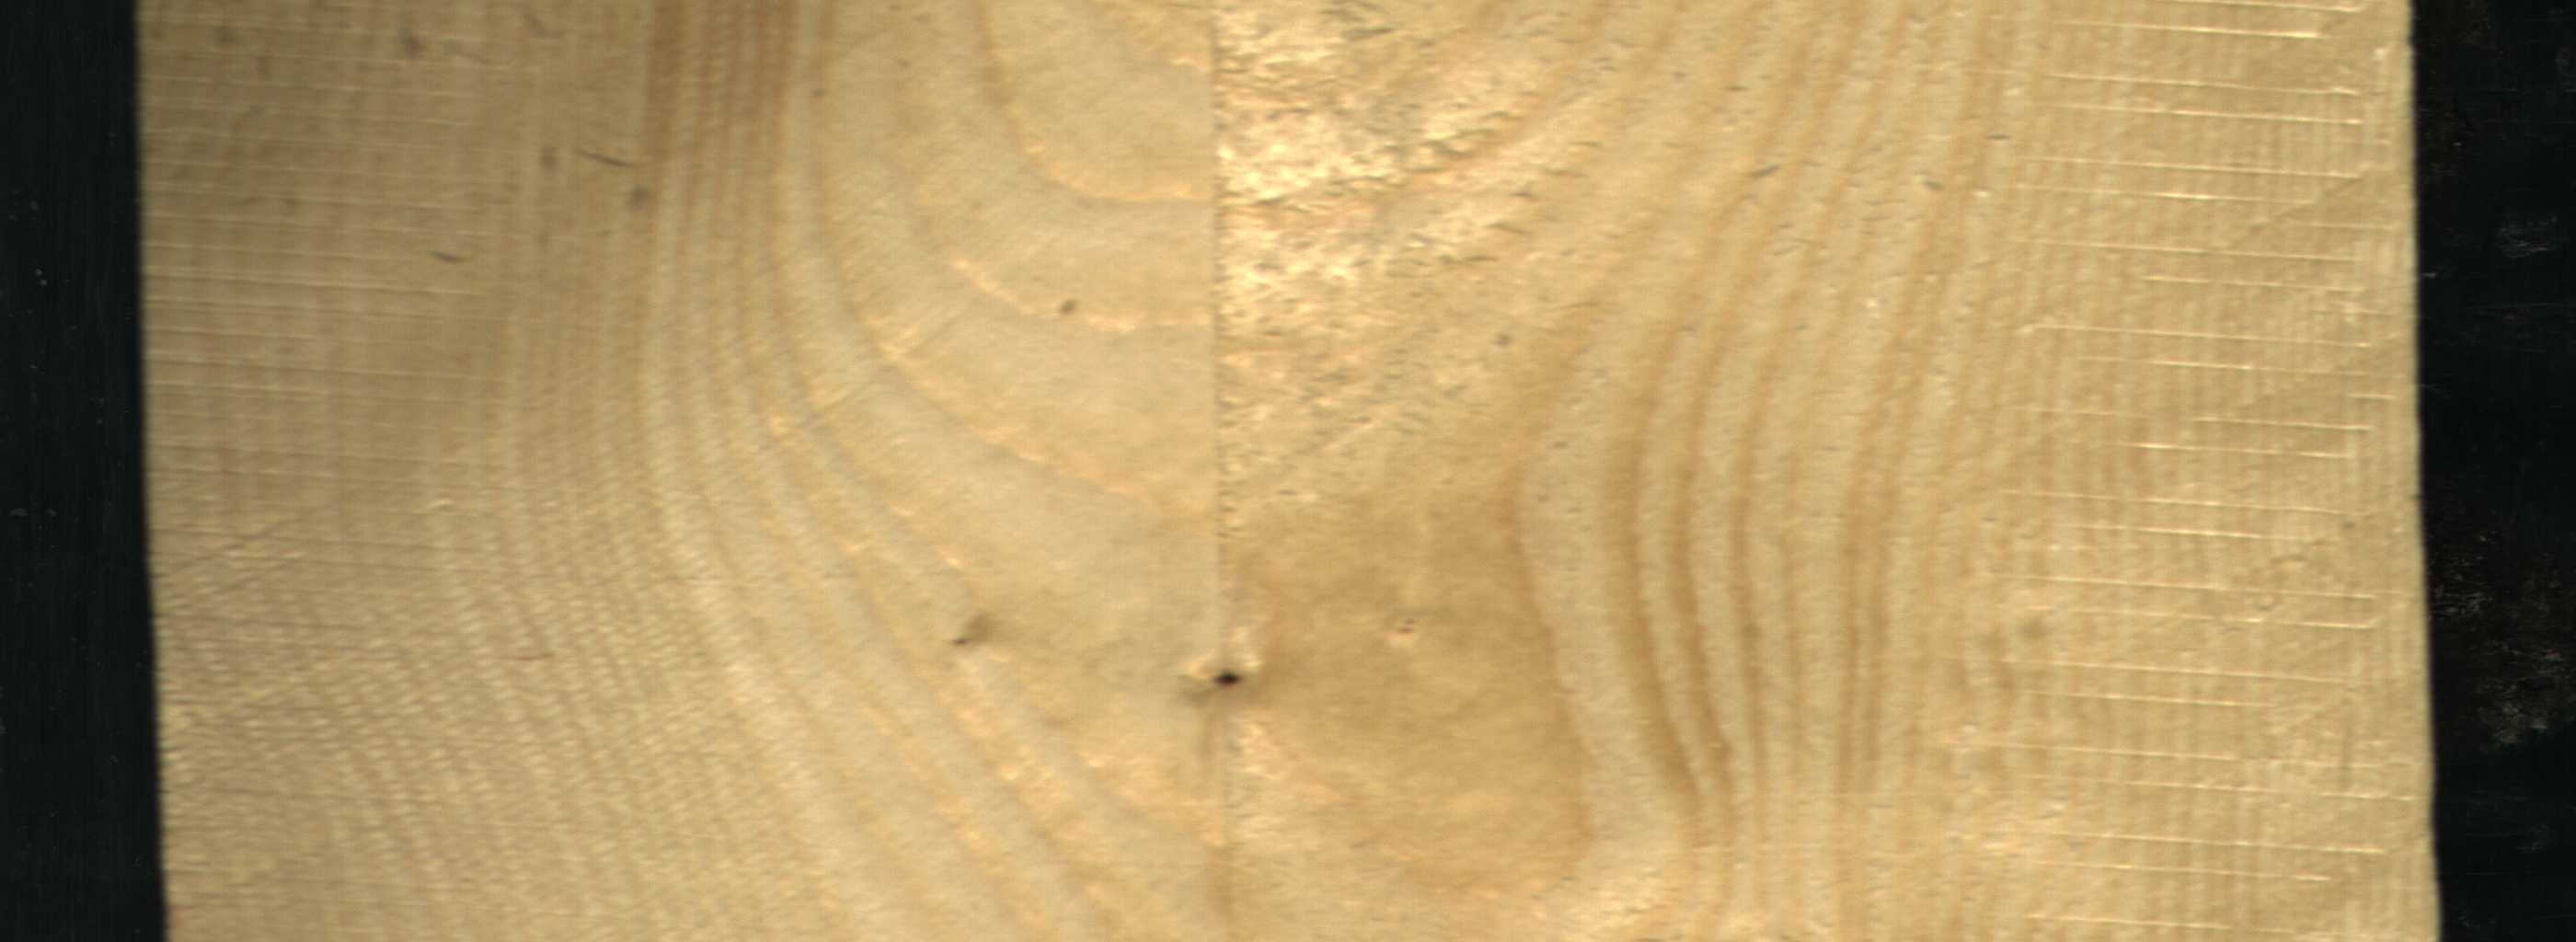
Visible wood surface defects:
Dead_Knot